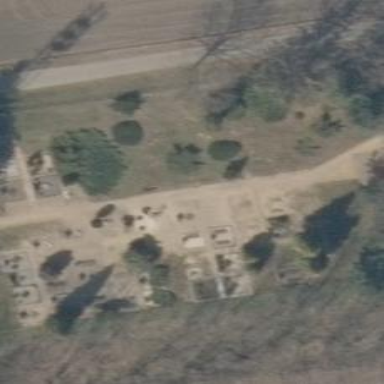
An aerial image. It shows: Cemetery.